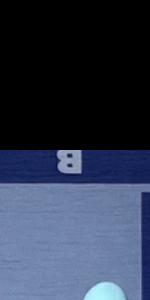
Label: Empty